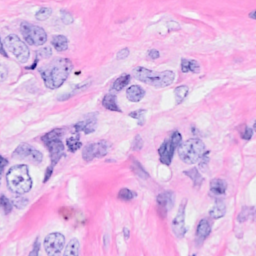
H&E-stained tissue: Breast